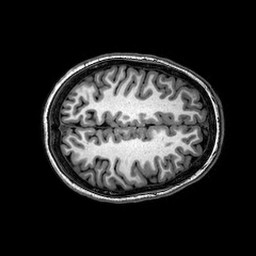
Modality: T1w
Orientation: axial
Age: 21
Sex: female